Question: I am using atmosphere jersey with redis broadcaster.
When I keep enableProtocol:true in javascript, the first subscribe request is successful.
But when I send next subscribe request I get Continuation Frame warning. I tested on Google chrome. I have attached the snapshot.
What could the issue be?
It works when I keep enableProtocol:false. But then onDisconnect is not called in long-polling.
After some observation I found that the X-Atmosphere-tracking-id=0 in first request and in subsequent requests I get it as the tracking id of previous request.
How do I avoid this?
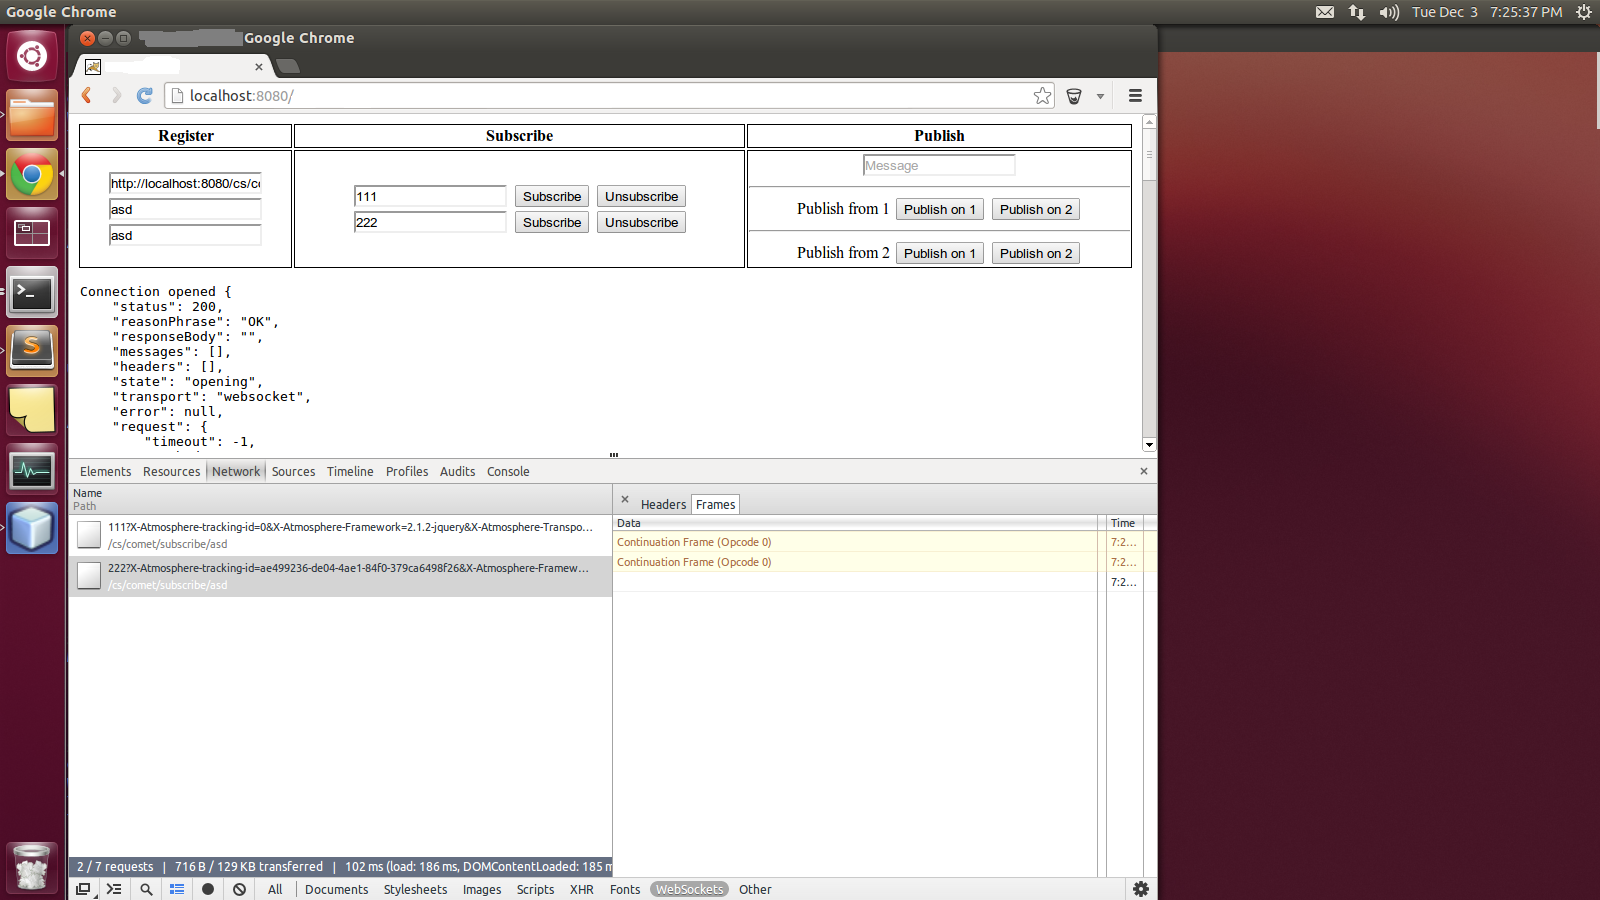
Answer: You can try by manually setting the tracking-id to 0 before each subscribe.
'$.atmosphere.uuid = 0'